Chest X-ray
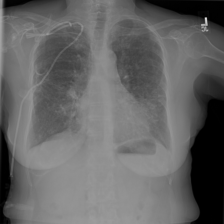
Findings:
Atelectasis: negative
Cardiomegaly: negative
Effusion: negative
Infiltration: negative
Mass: negative
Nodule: negative
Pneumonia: negative
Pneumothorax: positive
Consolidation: negative
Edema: negative
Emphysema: negative
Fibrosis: negative
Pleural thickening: negative
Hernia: negative